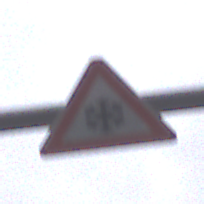
Verkehrszeichen: SchneeOderEisglaette
Umgebung: Outdoor, Urban
Tageszeit: Midday
Wetter: Overcast
Licht: Natural
Jahreszeit: NotSpecified
Kontrast: LowContrast